Question: This is my first time working with 'node.js' and i have to connect it to Luis, what i tried to do so far is a simple example available in the docs where the bot repeats what the user says and it gave an error as i seemingly am linking 'LUIS' to 'node.js' badly although I referred to the docs <URL>
precisely
'''
// app.js - register LUIS endpoint API
var recognizer = new builder.LuisRecognizer(process.env.LUIS_MODEL_URL);
bot.recognizer(recognizer)
'''
;
My code
'''
var restify = require('restify');
var builder = require('botbuilder');
var http = require('http');
var recognizer = new builder.LuisRecognizer(MY_PATH_TO_LUIS_HTTP);
bot.recognizer(recognizer);
// Setup Restify Server
var server = restify.createServer();
server.listen(process.env.port || process.env.PORT || 3978, function () {
console.log('%s listening to %s', server.name, server.url);
});
// Create chat connector for communicating with the Bot Framework Service
var connector = new builder.ChatConnector({
appId: MY_ID,
appPassword:MY_PASS
});
// Listen for messages from users
server.post('/api/messages', connector.listen());
// Receive messages from the user and respond by echoing each message back (prefixed with 'You said:')
var bot = new builder.UniversalBot(connector, function (session) {
session.send("You said: %s", session.message.text);
});
'''
So again what i'm trying to do is connect the Luis successfully to node.js then run the output in the cmd and test it in the 'bot framework channel emulator'.
Kindly note that i have tested the code without adding
'''
var http = require('http');
var recognizer = new builder.LuisRecognizer(MY_PATH_TO_LUIS_HTTP);
bot.recognizer(recognizer);
'''
at first and it worked fine and i know that what i set in 'LuiS' is different than what this 'node.js' should do(repeat my words) but I'm just still getting a feel of how to link things.
I got this error
so i went to the command line and used this command 'npm install --save recognizer' then imported to my code above by adding 'var recognizer = require ('recognizer');'
still not working.
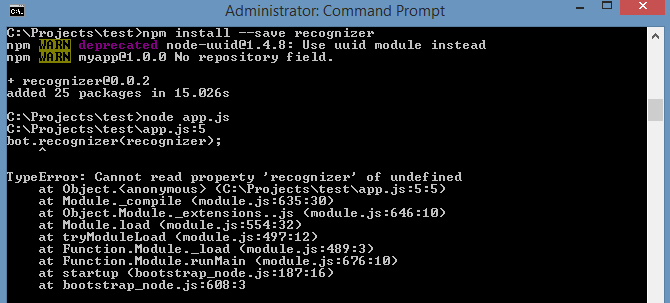
Answer: You are going in the right direction. The main issue is that you are doing
'bot.recognizer' before 'bot' is declared :) (you are doing it at the bottom of the code)
Also, I believe that what it's missing is defining the intents methods that will handle the responses from LUIS.
You might want to check the following resources:
- <URL>